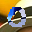
Label: 0